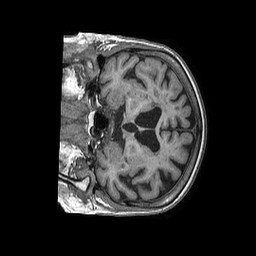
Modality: T1w
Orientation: coronal
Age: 77
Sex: female
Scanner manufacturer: philips
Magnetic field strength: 1.5 T
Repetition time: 0.007589 s
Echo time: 0.003452 s